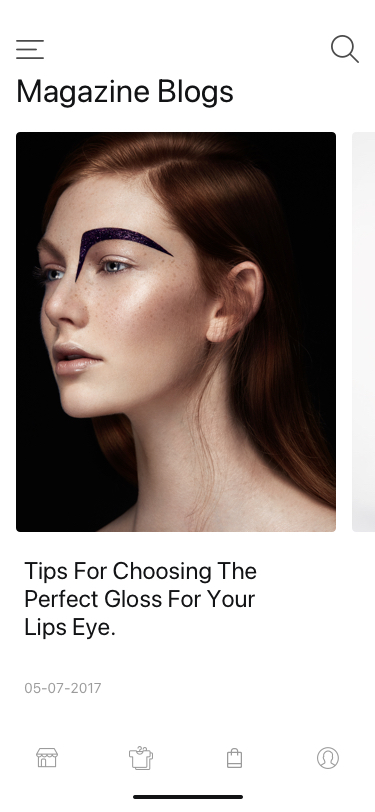
Text in this UI design:
Tips For Choosing The Perfect Gloss For Your Lips Eye.
05-07-2017
Magazine Blogs